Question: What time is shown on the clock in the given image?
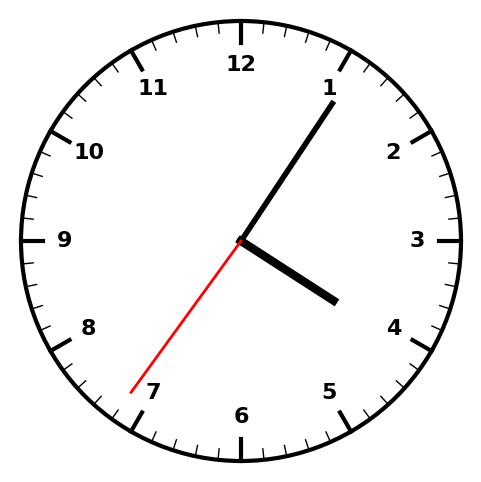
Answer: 04:05:36